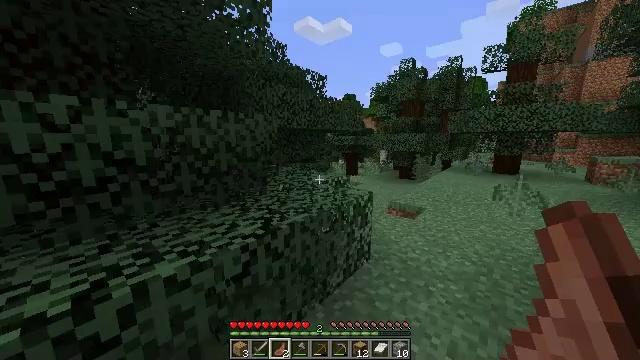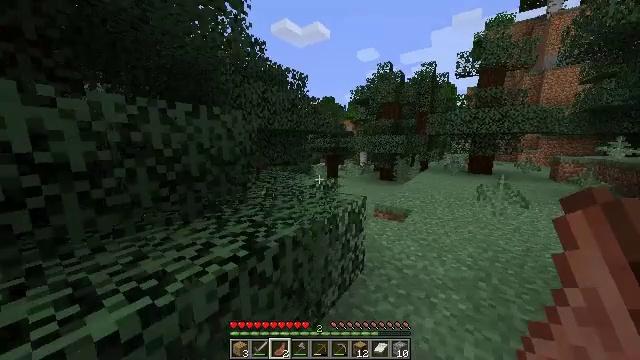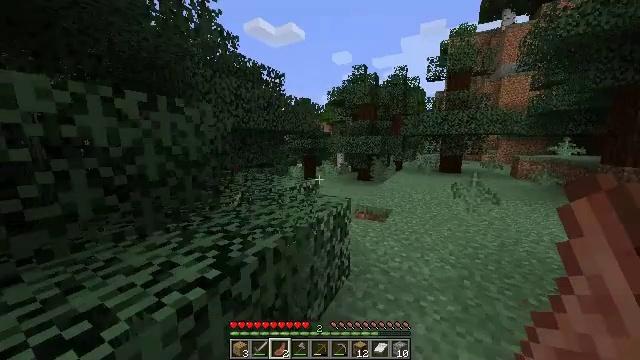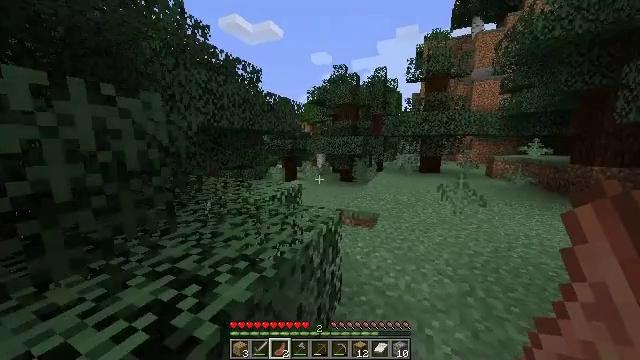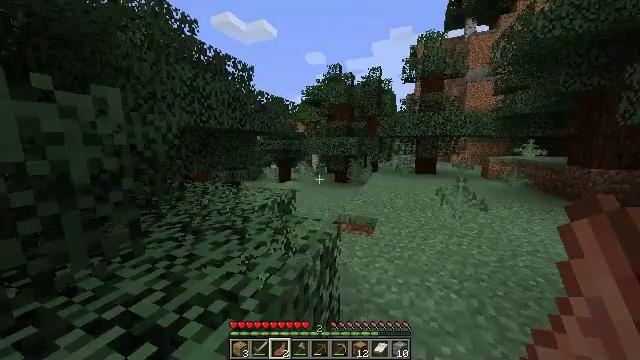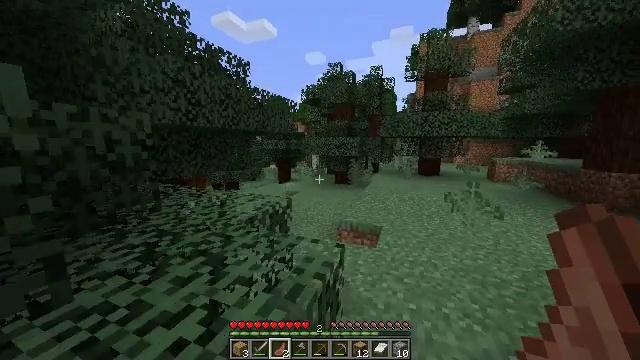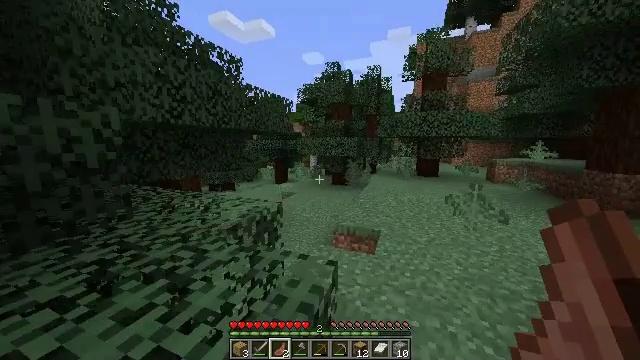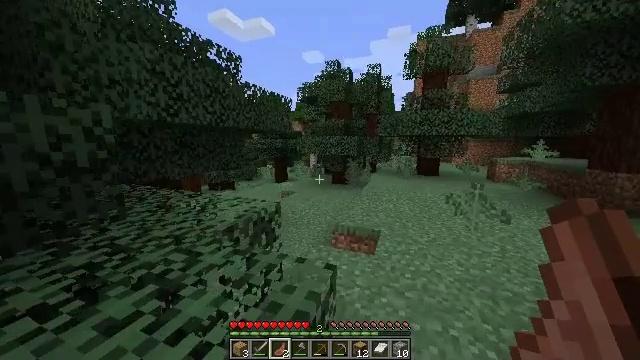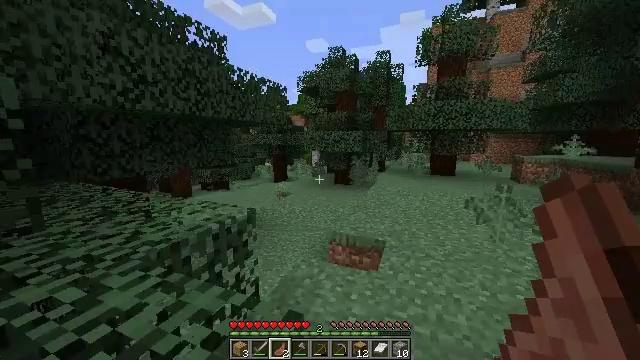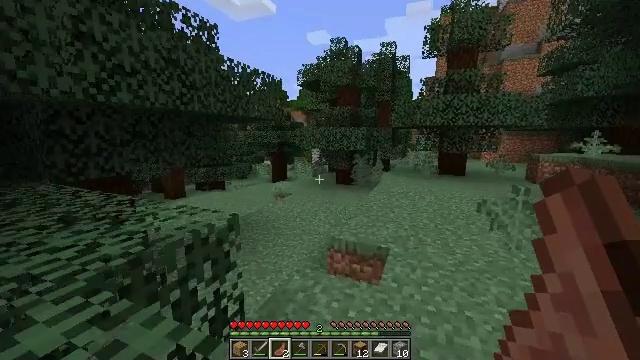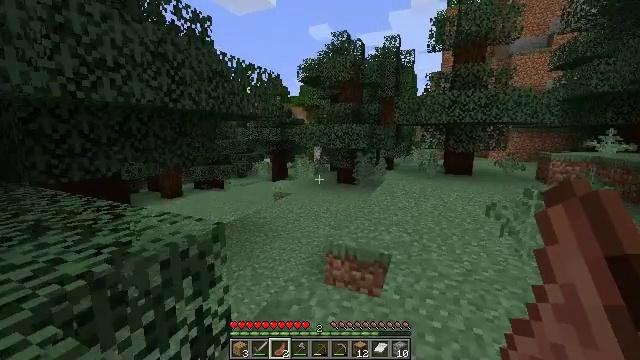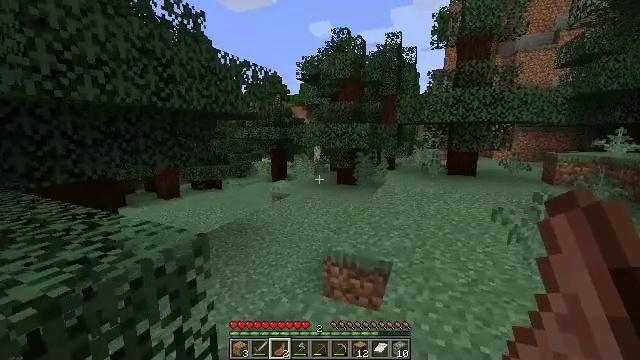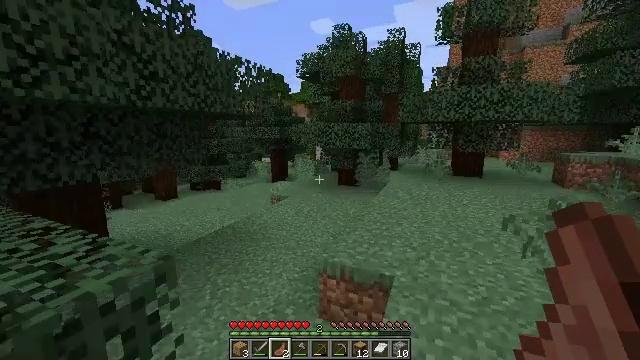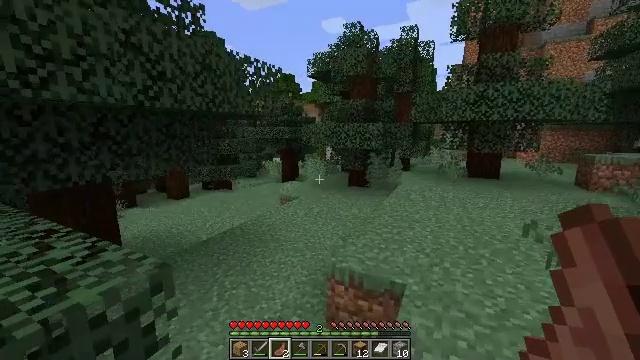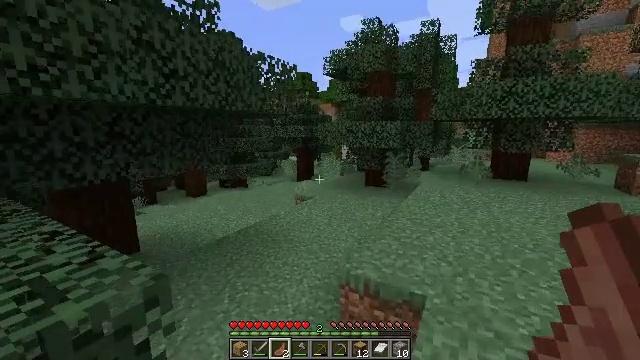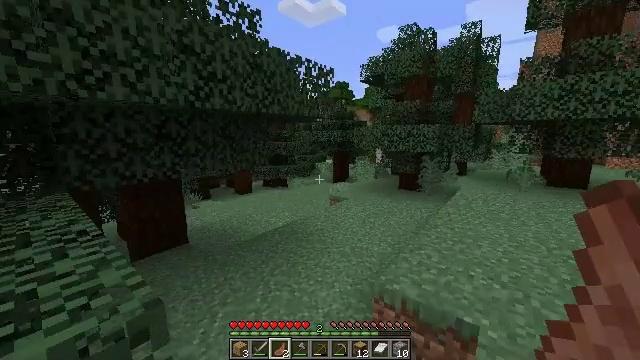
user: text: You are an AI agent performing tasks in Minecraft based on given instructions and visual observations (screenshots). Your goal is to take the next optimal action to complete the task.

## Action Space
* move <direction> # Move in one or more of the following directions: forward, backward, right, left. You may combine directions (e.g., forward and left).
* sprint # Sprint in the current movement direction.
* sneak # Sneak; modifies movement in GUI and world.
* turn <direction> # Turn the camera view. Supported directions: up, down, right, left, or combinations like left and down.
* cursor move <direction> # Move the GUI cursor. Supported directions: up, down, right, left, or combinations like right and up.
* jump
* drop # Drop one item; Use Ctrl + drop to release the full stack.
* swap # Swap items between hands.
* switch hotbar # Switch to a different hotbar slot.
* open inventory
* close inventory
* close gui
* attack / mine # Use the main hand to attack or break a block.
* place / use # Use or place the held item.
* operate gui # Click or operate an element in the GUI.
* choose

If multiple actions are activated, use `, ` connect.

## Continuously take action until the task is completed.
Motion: motion action
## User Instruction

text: Mine the pumpkin from the ground.
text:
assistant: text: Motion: move forward, sprint, turn right
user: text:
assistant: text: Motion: move forward, sprint, turn right
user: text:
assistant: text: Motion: move forward, sprint, turn right
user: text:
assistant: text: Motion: move forward, sprint, turn right
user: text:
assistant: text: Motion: move forward, sprint
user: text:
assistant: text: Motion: move forward, sprint
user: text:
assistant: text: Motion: move forward, sprint
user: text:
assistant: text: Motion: move forward, sprint, turn left
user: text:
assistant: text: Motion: move forward, sprint
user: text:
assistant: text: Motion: move forward, sprint
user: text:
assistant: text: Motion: move forward, sprint
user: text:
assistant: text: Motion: move forward, sprint
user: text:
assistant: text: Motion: move forward, sprint, turn left
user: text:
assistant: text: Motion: move forward, sprint, turn left
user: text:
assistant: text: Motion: move forward, sprint, turn left
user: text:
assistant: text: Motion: move forward, sprint, turn left
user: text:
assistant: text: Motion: move forward, sprint, turn left
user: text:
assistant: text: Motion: move forward, sprint, turn left
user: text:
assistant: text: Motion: move forward, sprint
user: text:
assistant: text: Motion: move forward, sprint
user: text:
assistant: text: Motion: move forward, sprint
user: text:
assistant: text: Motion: move forward, sprint
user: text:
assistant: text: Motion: move forward, sprint
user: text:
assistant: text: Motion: move forward, sprint
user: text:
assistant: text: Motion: move forward, sprint
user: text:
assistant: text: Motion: move forward, sprint
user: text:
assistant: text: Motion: move forward, sprint
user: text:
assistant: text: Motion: move forward, sprint
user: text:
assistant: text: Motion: move forward, sprint
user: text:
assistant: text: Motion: move forward, sprint